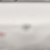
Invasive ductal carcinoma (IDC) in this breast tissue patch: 0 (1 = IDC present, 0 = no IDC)